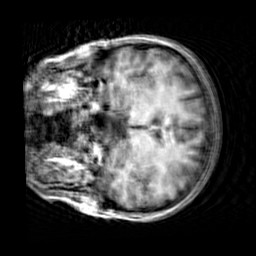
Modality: T1w
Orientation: coronal
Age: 18
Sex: female
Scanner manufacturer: siemens
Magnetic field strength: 3 T
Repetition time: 2.3 s
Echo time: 0.00303 s